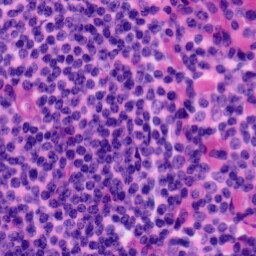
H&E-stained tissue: Tonsil